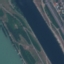
Land use / land cover class: River